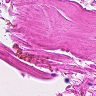
Metastatic tissue present: no